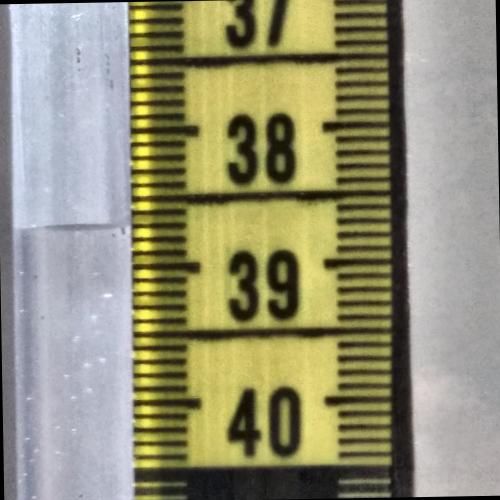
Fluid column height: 38.7 cm